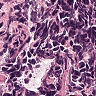
Metastatic tissue present: no